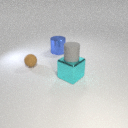
small brown rubber sphere behind large cyan metal cube